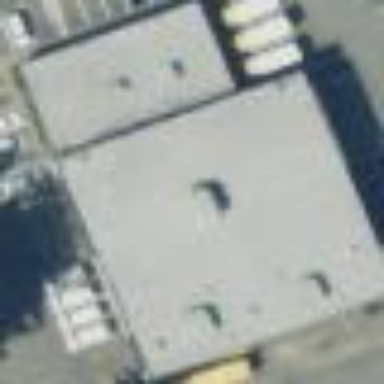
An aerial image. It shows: Building.